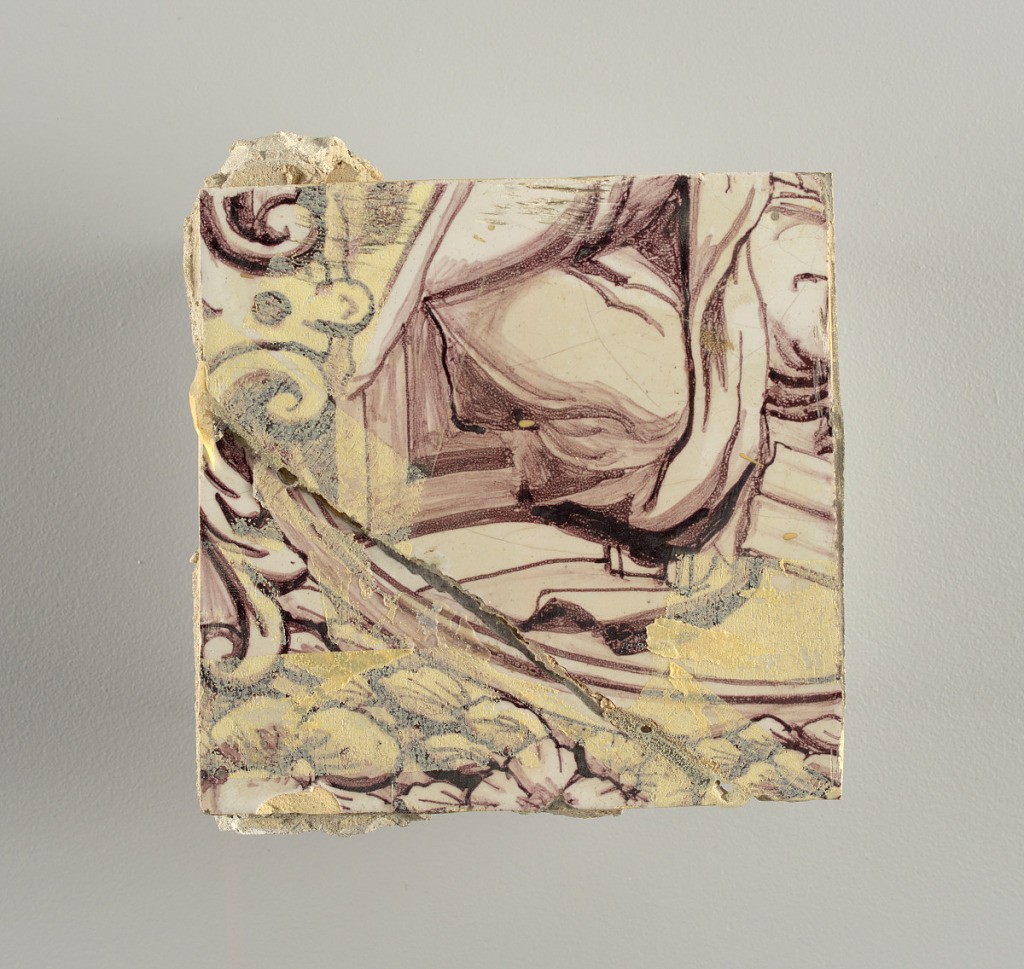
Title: Wall facing
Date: ca. 1725
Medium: tin-glazed earthenware, underglaze
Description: Running design for a frieze or a dado, composed of scrolls of foliage and strapwork, and four repeating motifs--a seated woman in a small upright oval medallion, a putto seated on a rocailled base, and strapwork in axial pattern.  The various panels, A to F, show various repeats of the same design, all being five tiles high and a varying number of tiles wide.